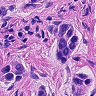
Metastatic tissue present: yes